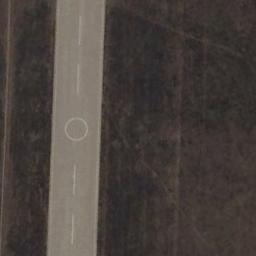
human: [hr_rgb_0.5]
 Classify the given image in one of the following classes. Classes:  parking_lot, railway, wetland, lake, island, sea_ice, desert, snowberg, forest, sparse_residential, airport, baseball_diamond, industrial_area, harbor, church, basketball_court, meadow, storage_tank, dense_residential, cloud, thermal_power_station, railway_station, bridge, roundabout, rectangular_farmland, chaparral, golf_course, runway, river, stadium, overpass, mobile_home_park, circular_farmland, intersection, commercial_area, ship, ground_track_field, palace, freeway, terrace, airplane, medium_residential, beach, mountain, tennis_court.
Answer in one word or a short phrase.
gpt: runway